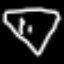
Label: diamond